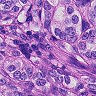
Metastatic tissue present: yes